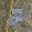
Label: 2